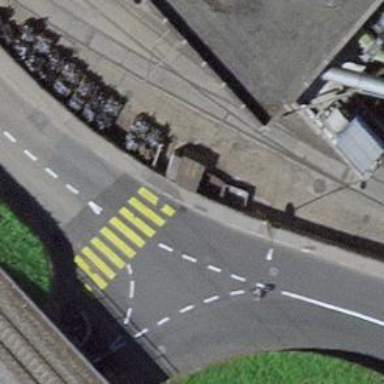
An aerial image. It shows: Kerb serving as barrier.